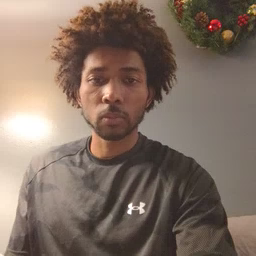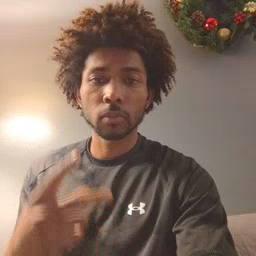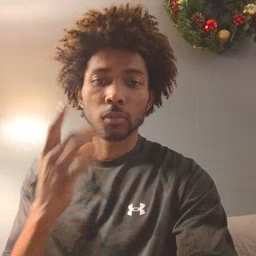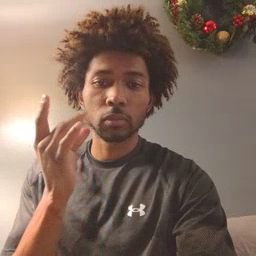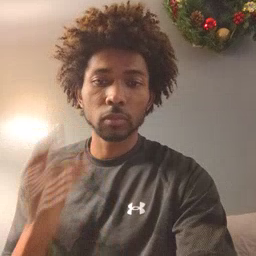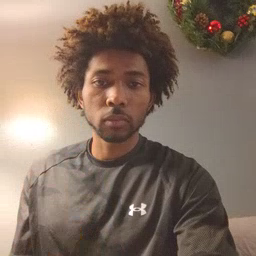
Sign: cat